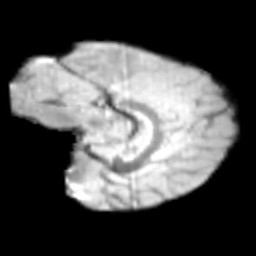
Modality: T2w
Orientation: sagittal
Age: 10
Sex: female
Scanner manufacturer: siemens
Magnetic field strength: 3 T
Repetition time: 3.8 s
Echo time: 0.07 s